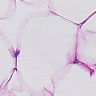
Metastatic tissue present: no